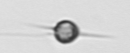
Label: Acanthoica_quattrospina